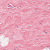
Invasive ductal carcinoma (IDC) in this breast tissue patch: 0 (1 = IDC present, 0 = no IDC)